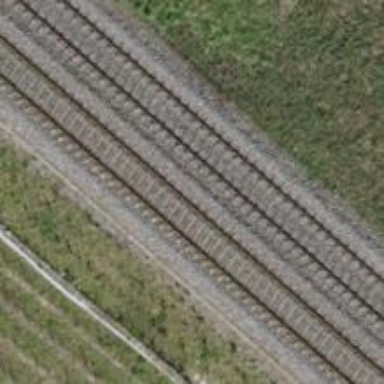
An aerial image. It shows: Single railway track with electrification through contact line.